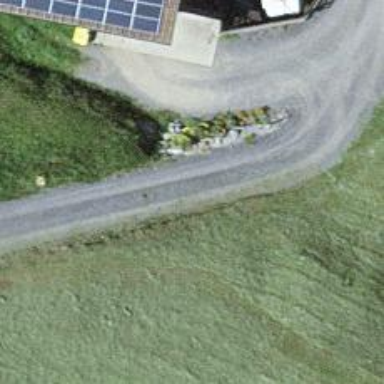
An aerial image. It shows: Service road with unpaved surface.